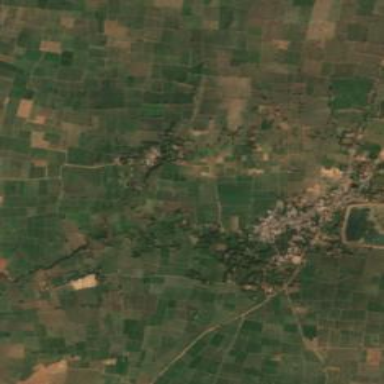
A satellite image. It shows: Village.